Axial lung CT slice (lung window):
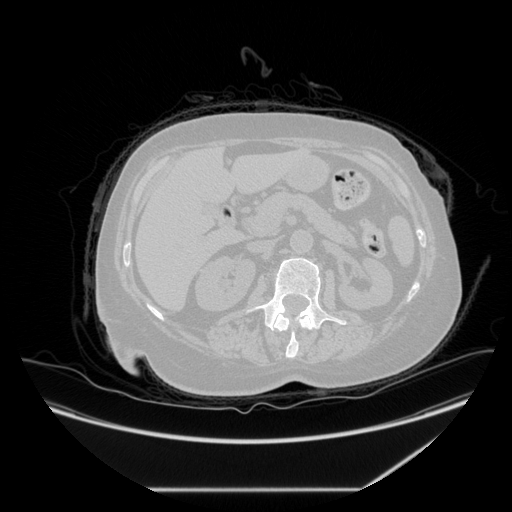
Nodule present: no